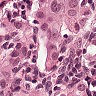
Metastatic tissue present: yes